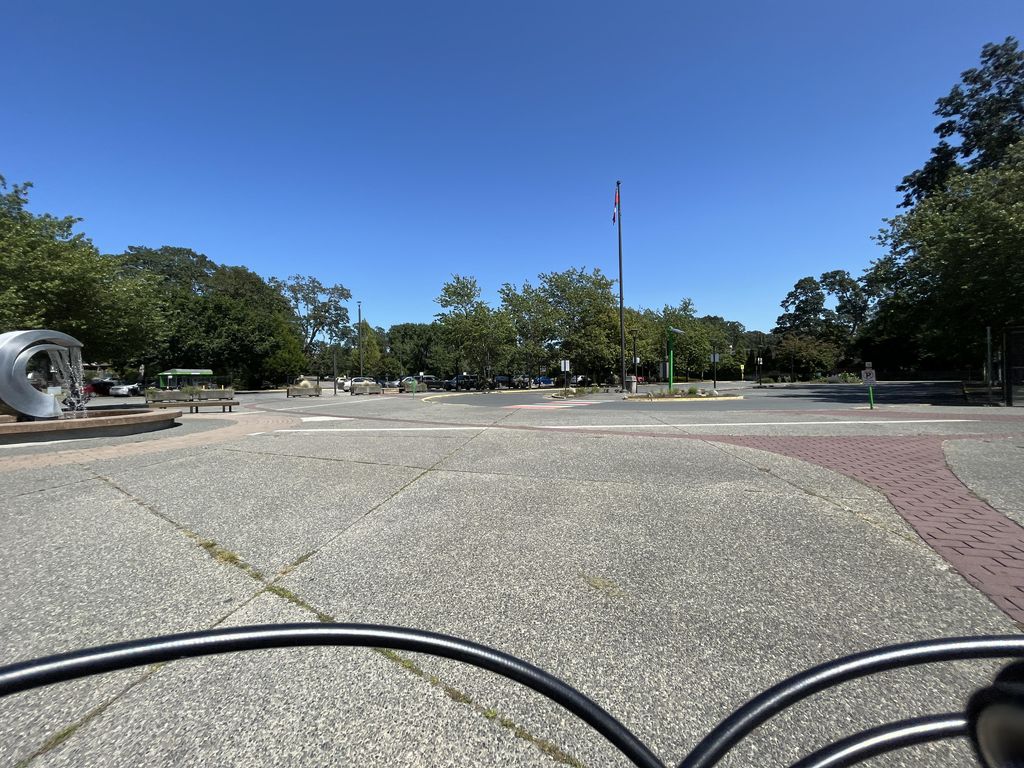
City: victoria